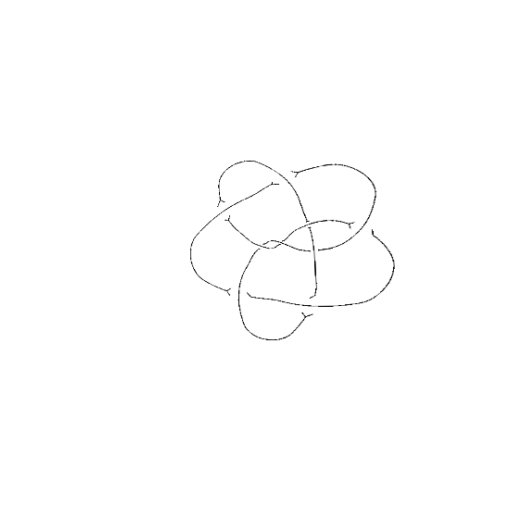
Crossing number: 9